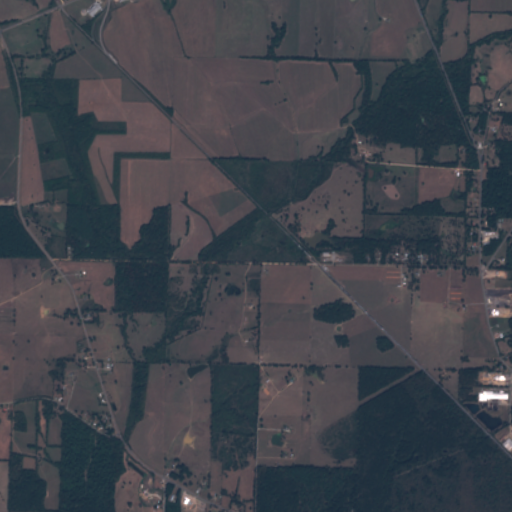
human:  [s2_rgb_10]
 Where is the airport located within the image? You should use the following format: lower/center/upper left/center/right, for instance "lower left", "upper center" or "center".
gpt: The airport is located in the upper left of the image.
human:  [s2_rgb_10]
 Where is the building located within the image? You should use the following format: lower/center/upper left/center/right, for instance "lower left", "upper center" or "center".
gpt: The building is located in the upper left of the image.
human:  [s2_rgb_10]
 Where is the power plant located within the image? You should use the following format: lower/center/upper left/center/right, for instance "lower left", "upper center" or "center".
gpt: There is no power plant in the image.